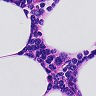
Metastatic tissue present: no